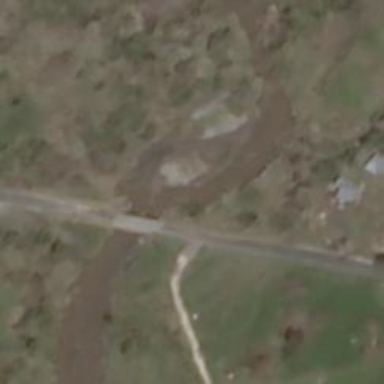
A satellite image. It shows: Secondary road crossing bridge.